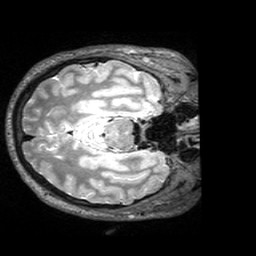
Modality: T2w
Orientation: axial
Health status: healthy
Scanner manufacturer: siemens
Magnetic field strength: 3 T
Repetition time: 4.8 s
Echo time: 0.452 s